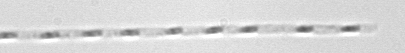
Label: Leptocylindrus